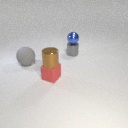
small red rubber cube below small brown metal cylinder